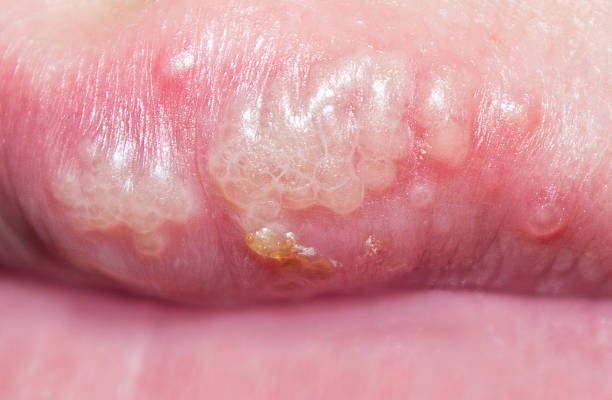
Condition: Mouth Ulcer